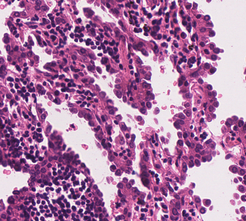
Tumor epithelial tissue: yes
Tumor-associated stroma tissue: yes
Normal tissue: no